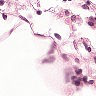
Metastatic tissue present: no